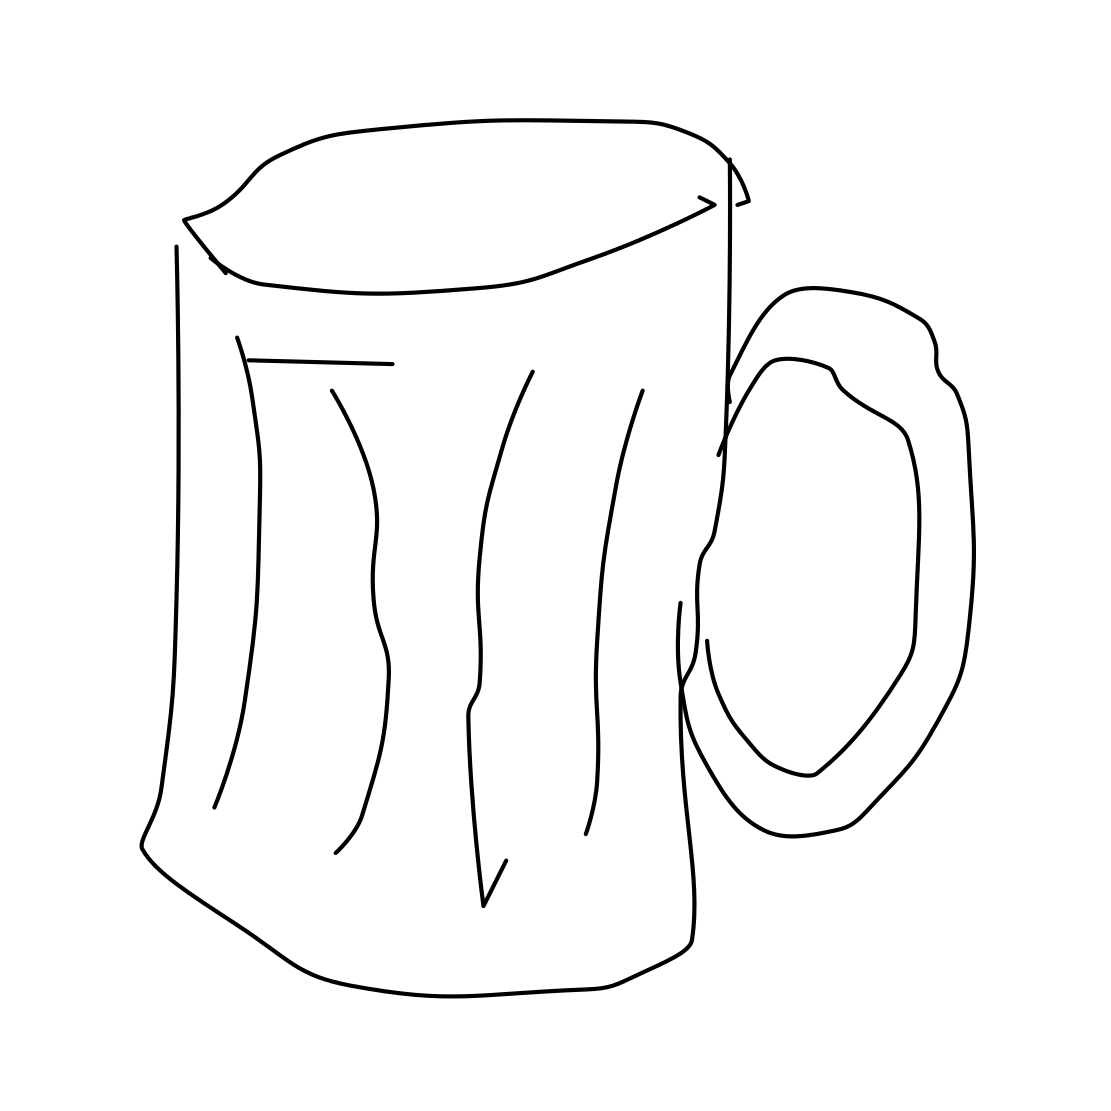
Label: beer-mug